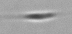
Label: Cylindrotheca_morphotype1